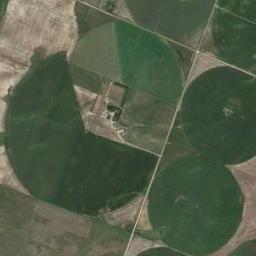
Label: circular_farmland